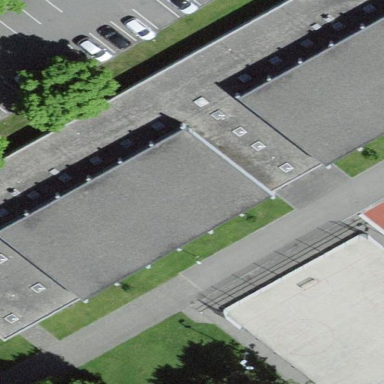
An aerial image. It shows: Sports center building with flat roof.